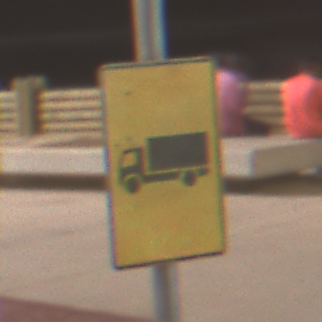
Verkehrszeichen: KFZZulaessigeGesamtmasse3Komma5TOhnePfeilsymbol
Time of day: Night
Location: Outdoor (Urban)
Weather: PartlyCloudy
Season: NotSpecified
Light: Artificial